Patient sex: F
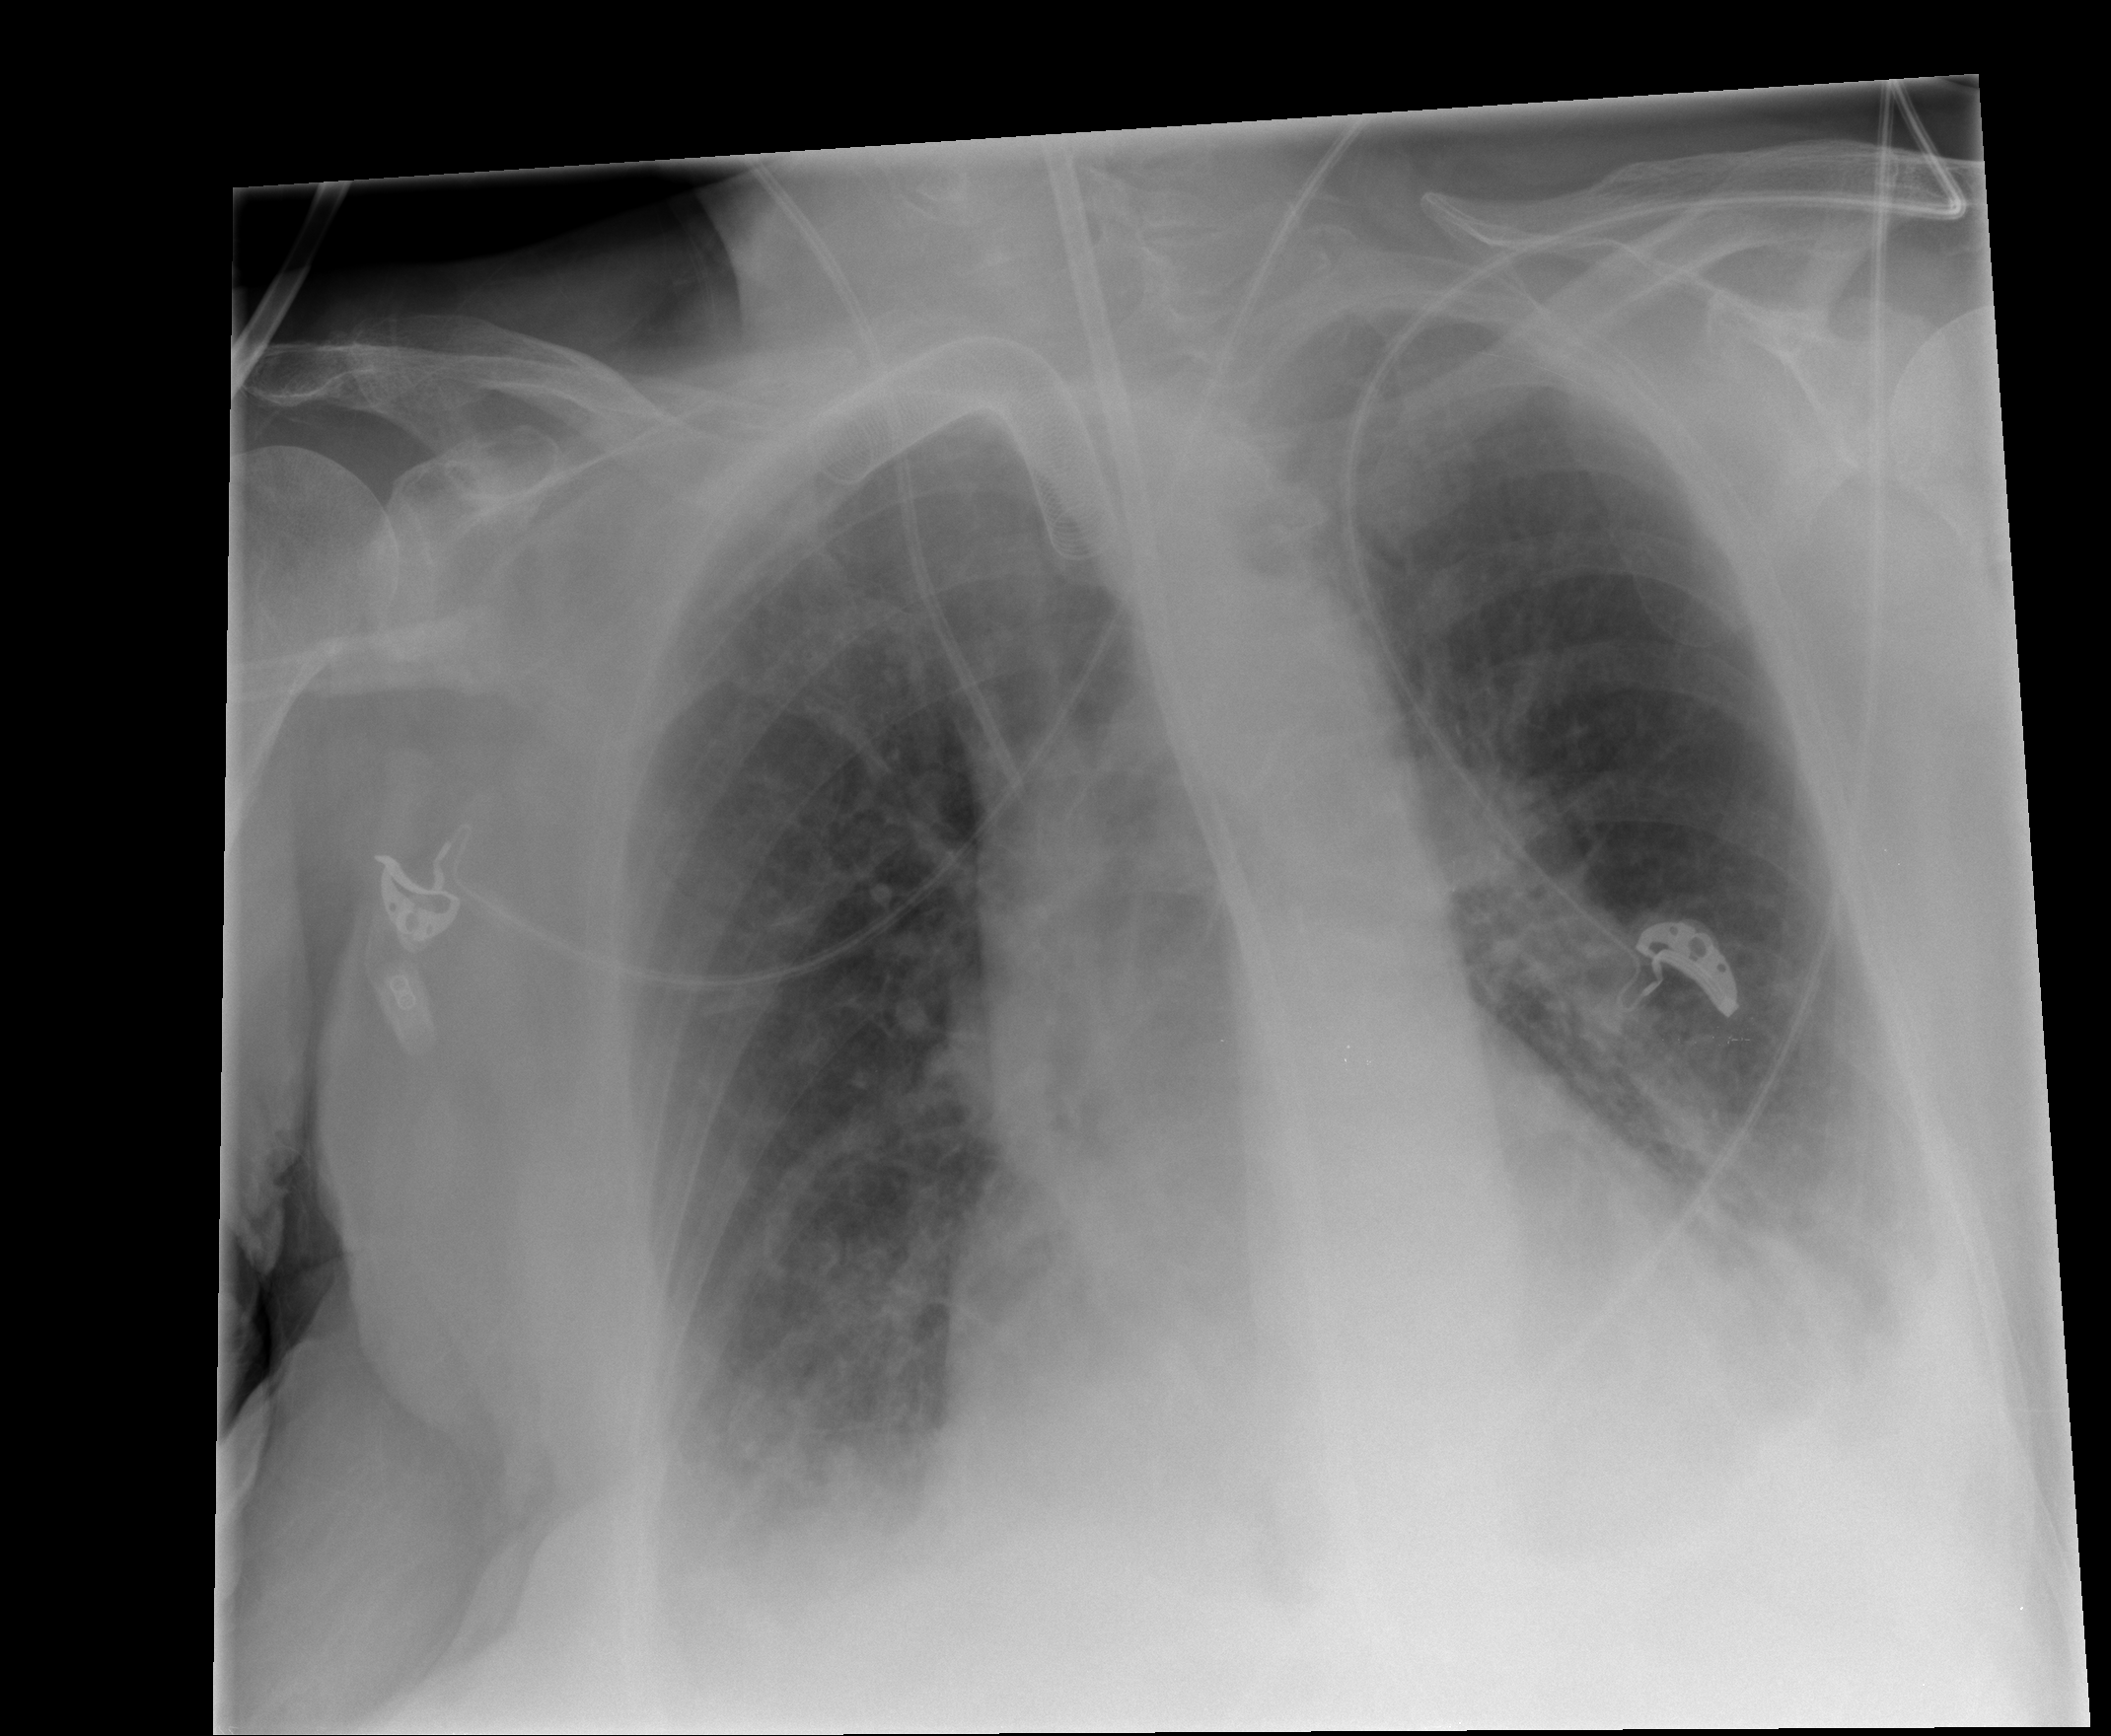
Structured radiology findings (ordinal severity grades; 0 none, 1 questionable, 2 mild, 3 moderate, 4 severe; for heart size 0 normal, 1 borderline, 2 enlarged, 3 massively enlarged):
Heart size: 3
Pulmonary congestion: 2
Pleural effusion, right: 2
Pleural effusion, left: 3
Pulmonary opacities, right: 1
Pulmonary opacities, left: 1
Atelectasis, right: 2
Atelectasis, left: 2